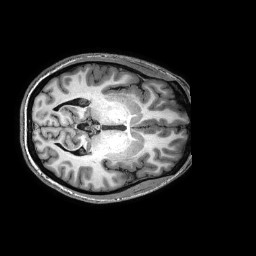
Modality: T1w
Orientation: axial
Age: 21
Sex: female